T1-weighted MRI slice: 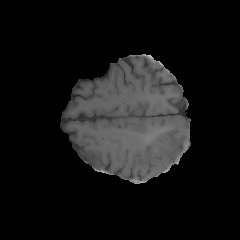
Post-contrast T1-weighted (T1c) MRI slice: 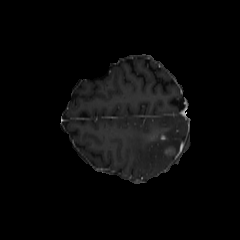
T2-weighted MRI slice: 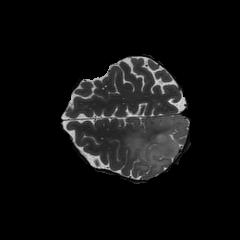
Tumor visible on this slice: yes